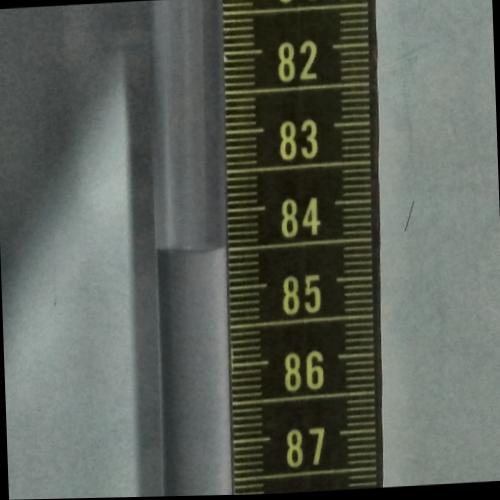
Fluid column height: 84.5 cm